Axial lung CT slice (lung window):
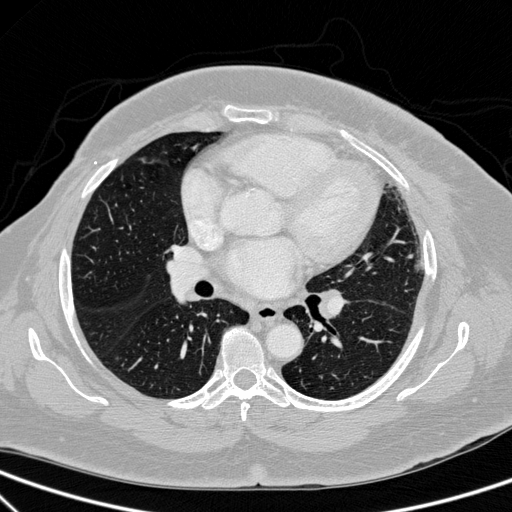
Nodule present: no